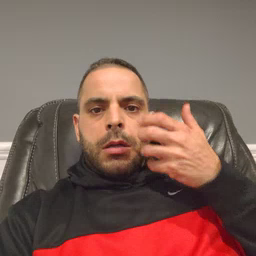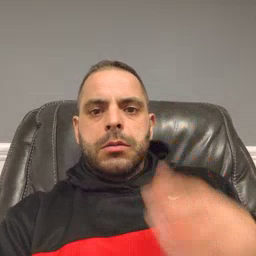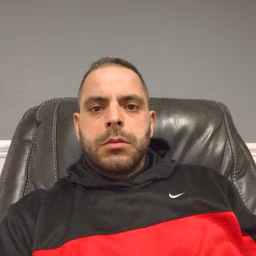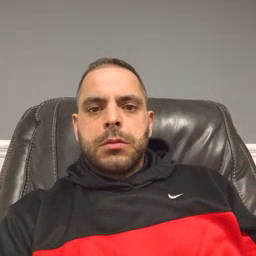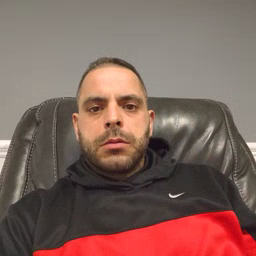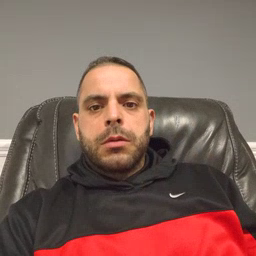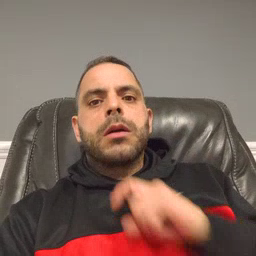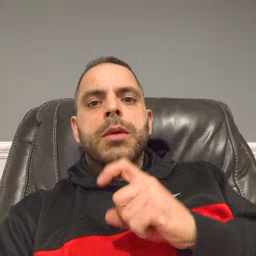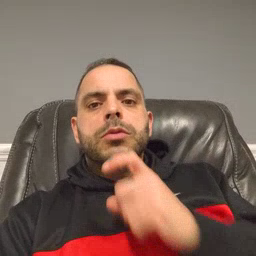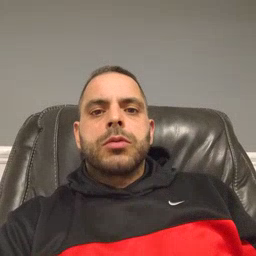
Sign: garbage